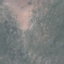
Land use / land cover: HerbaceousVegetation